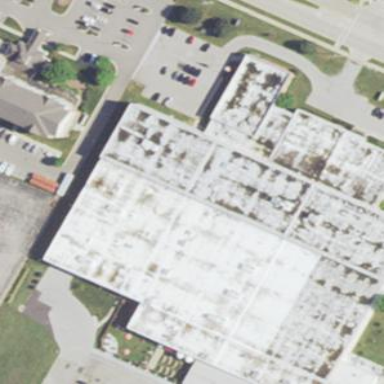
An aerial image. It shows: Building.